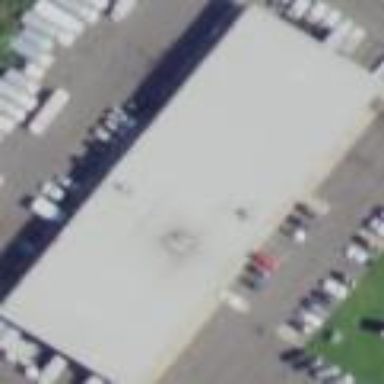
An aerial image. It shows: Building that houses car shop.